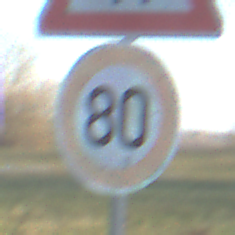
Verkehrszeichen: Geschwindigkeit80
Zusatzzeichen oben: EinseitigVerengteFahrbahnRechts
Umgebung: Outdoor, Nature
Tageszeit: MorningAfternoon
Wetter: Clear
Licht: Natural
Jahreszeit: Winter
Kontrast: HighContrast